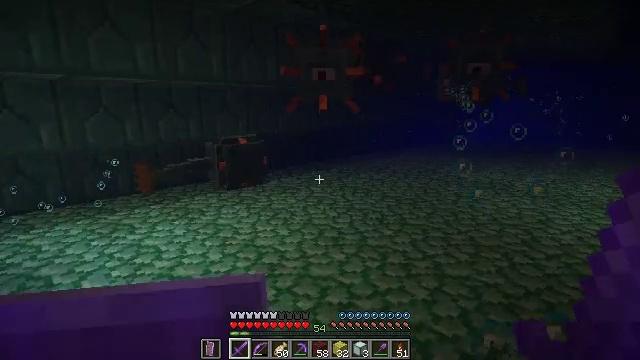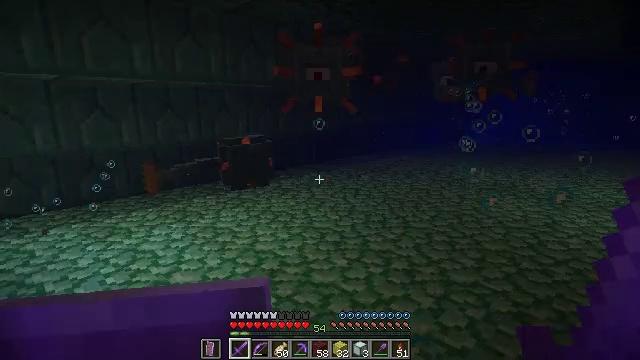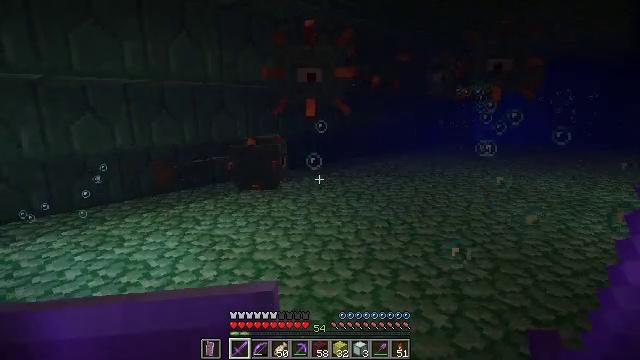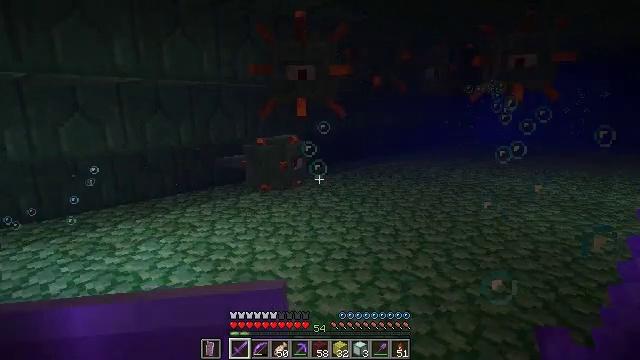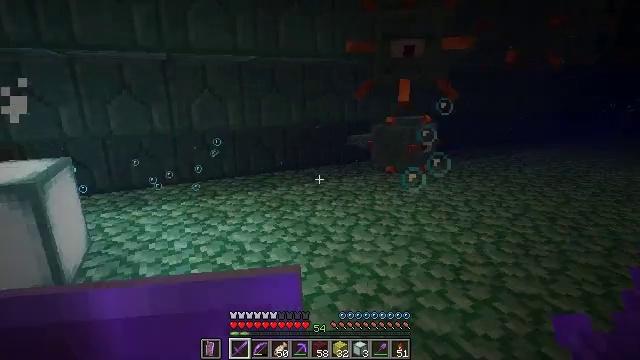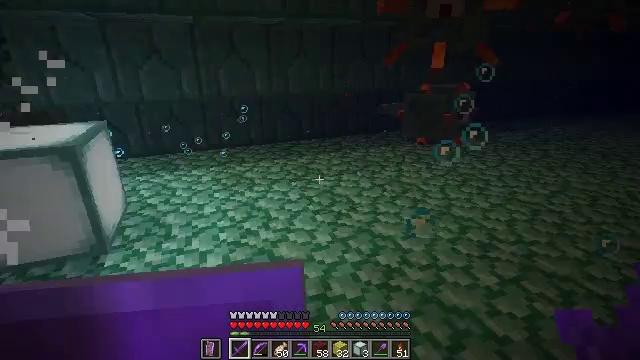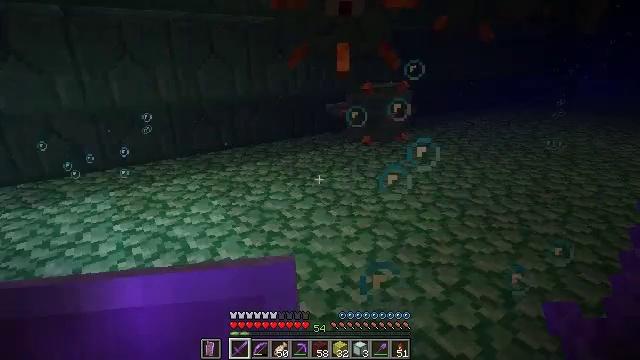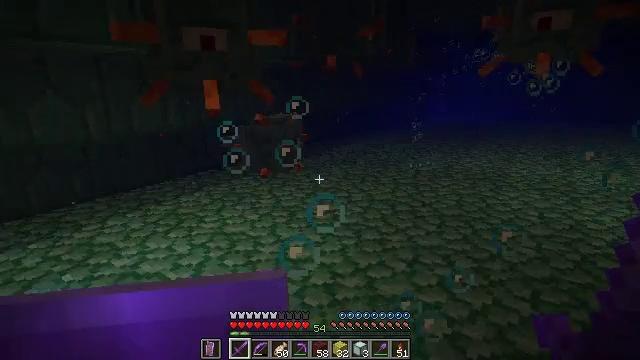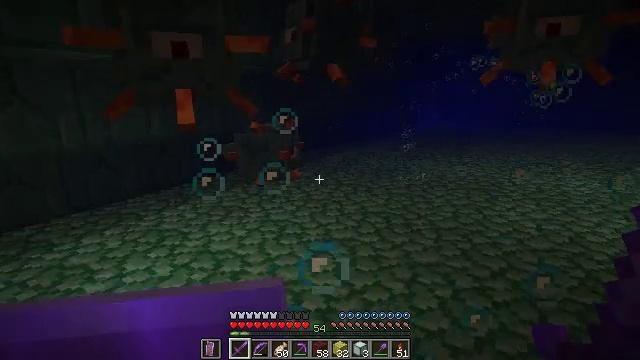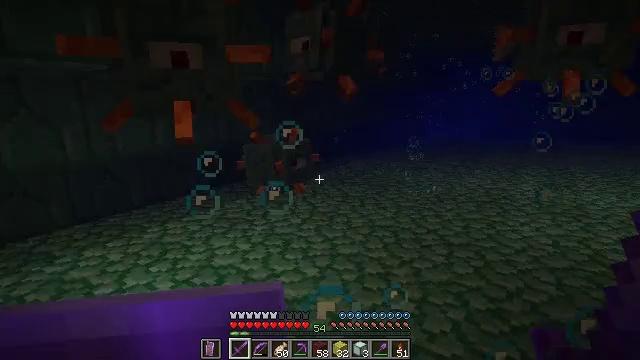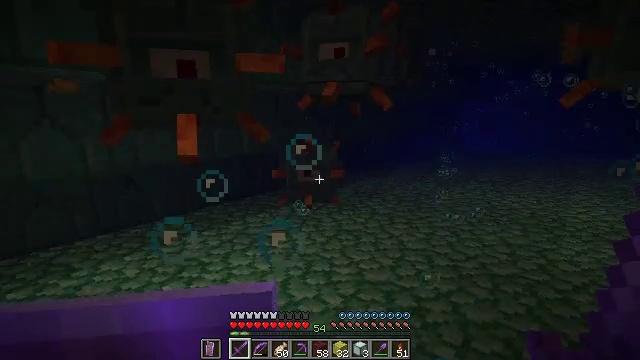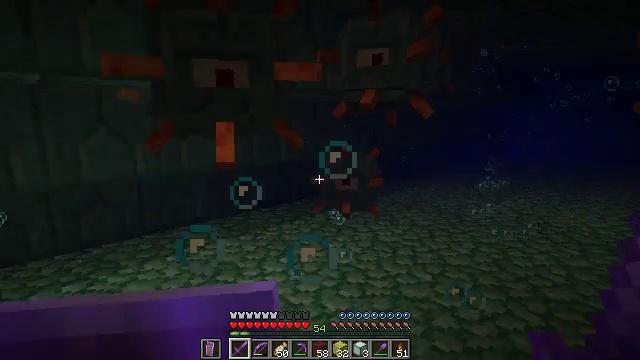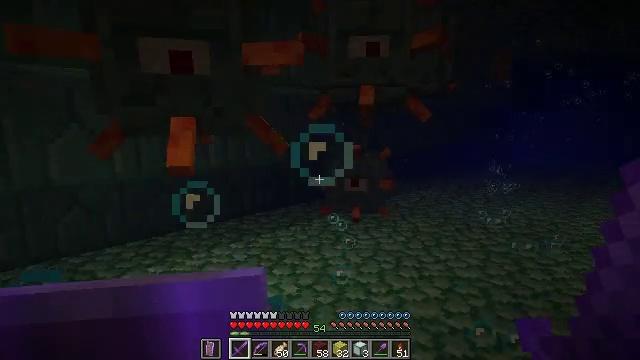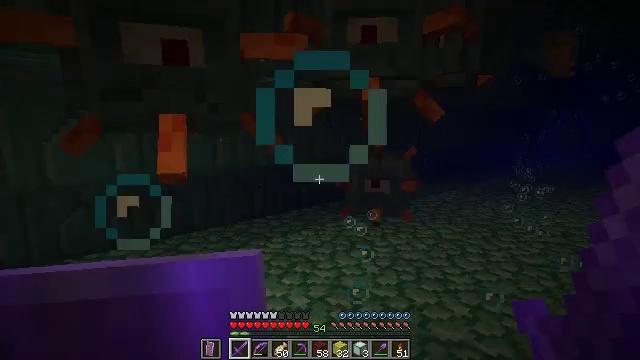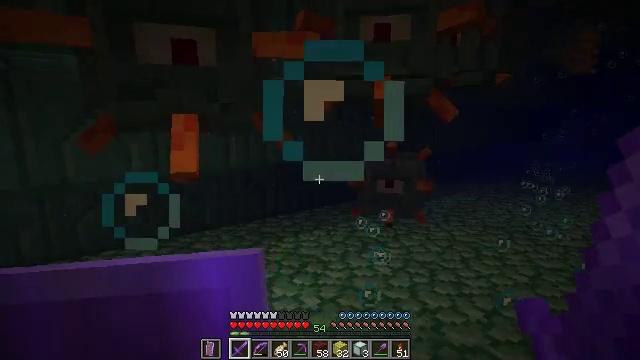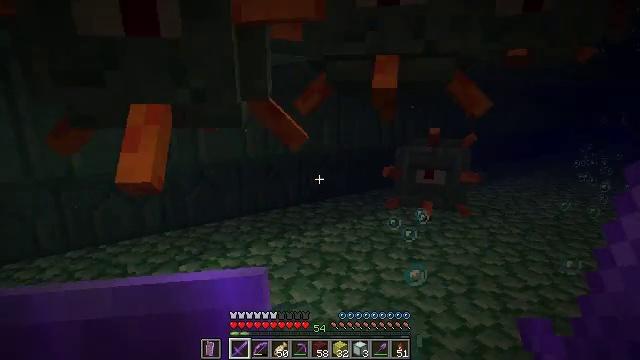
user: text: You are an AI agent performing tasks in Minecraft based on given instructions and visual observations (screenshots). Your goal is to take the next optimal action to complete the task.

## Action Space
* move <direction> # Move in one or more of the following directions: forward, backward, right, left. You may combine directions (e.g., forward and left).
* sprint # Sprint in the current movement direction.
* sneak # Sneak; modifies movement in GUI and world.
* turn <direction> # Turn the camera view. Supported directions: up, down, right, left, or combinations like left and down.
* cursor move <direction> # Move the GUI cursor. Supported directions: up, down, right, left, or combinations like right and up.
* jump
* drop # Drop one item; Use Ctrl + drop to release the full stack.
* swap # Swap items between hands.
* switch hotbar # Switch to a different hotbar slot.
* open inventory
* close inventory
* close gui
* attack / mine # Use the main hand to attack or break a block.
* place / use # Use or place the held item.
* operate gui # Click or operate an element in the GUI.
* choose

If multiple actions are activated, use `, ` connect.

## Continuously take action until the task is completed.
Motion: motion action
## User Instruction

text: Hunt a guardian.
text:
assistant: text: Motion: move forward
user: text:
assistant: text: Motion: move forward
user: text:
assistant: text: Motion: move forward
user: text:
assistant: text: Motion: move forward, turn left and down
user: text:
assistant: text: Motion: move forward, turn left and down
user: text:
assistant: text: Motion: move forward, turn right
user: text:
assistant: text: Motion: move forward, turn right and up
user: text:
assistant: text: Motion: move forward, turn right and up
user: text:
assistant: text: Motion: move forward, turn left and up
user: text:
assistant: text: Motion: move forward, turn left and up
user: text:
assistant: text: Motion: move forward, turn left and up
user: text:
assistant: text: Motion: move forward
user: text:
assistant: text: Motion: move forward, turn left
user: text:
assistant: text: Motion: move forward, turn left
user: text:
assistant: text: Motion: move forward, turn left and down
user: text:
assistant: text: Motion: move forward, turn left and down
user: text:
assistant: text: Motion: move forward
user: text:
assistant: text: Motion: move forward, turn left and up
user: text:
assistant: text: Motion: move forward, turn left and up
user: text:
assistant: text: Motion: turn left and up
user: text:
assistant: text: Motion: no_op
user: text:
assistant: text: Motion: turn left and up
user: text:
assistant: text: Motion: turn left and up
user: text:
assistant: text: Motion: turn left and down
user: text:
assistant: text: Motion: turn left and down, attack / mine
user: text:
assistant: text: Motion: attack / mine
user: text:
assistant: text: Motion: turn left, attack / mine
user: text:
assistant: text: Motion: turn left and down, attack / mine
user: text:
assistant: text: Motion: attack / mine
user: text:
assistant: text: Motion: no_op